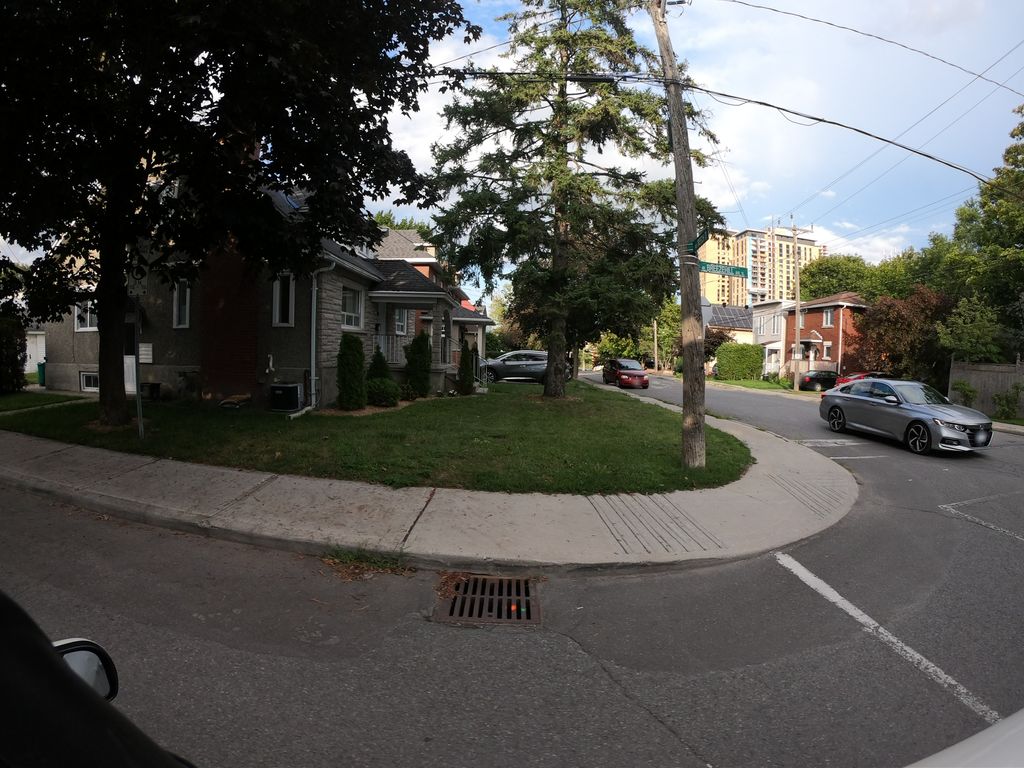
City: ottawa-gatineau